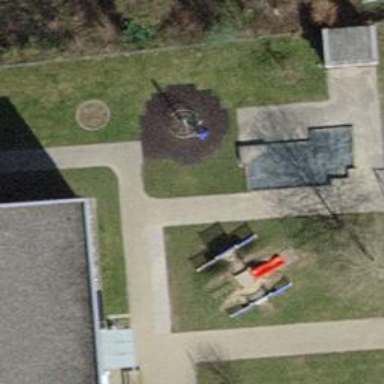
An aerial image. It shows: Playground area for leisure activities on the land.